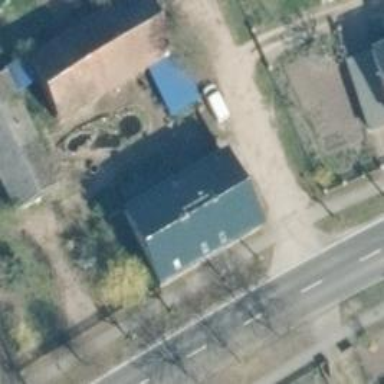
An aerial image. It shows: Farm shop.